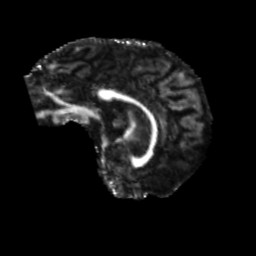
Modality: FA
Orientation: sagittal
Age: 75
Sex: female
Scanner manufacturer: siemens
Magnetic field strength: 3 T
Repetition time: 5.25 s
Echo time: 0.08 s